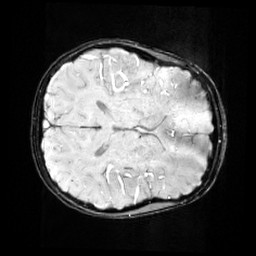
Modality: SWI
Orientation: axial
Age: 9
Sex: female
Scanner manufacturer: siemens
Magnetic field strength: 3 T
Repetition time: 0.027 s
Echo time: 0.02 s